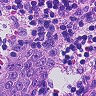
Metastatic tissue present: yes